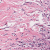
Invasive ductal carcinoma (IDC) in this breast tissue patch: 0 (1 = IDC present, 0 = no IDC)